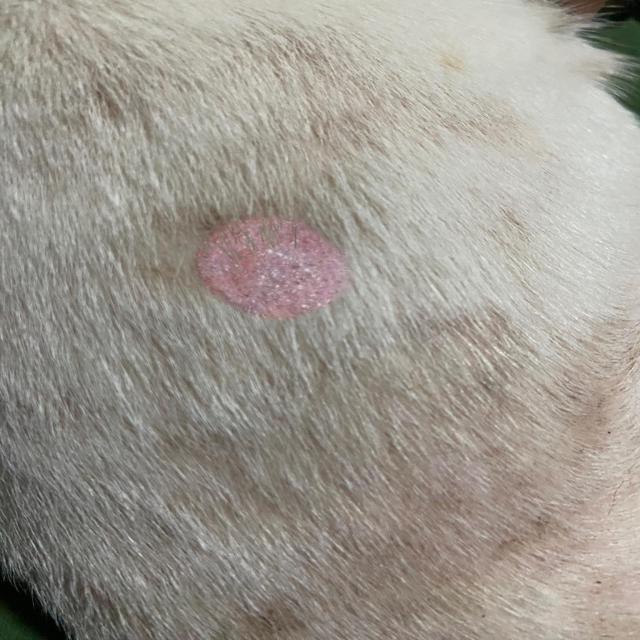
Canine ringworm (Dermatophytosis) — fungal infection caused by Microsporum or Trichophyton. Presents with circular alopecia, scaling, crusting, and broken hairs.